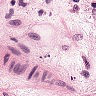
Metastatic tissue present: no